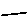
Label: line